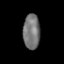
Tissue: prostate
Cell type: Epithelial cells
Senescence score: 0.2522
Nuclear area (px): 579
Mean DAPI intensity: 115.775